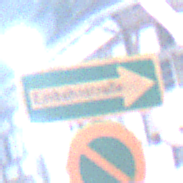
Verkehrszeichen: EinbahnstrasseRechtsweisend
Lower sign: EingeschraenktesHalteverbot
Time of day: Night
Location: Outdoor (Urban)
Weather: Overcast
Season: Winter
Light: Artificial